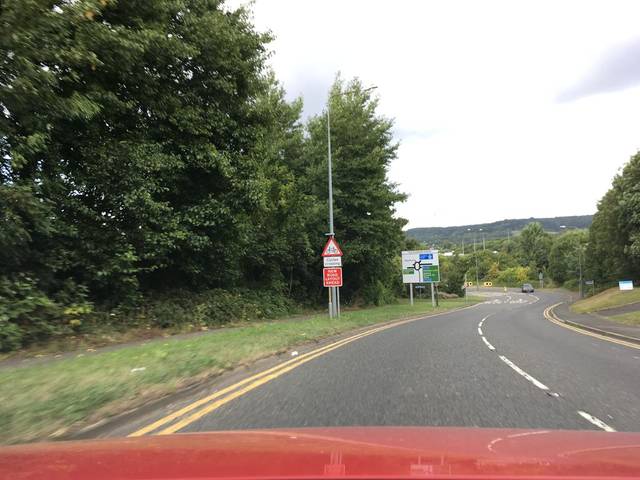
Region: United Kingdom
Coordinates: 51.295, 0.5147